Aerial crown-view tile of a tropical tree (Barro Colorado Island, Panama), acquired 20240716:
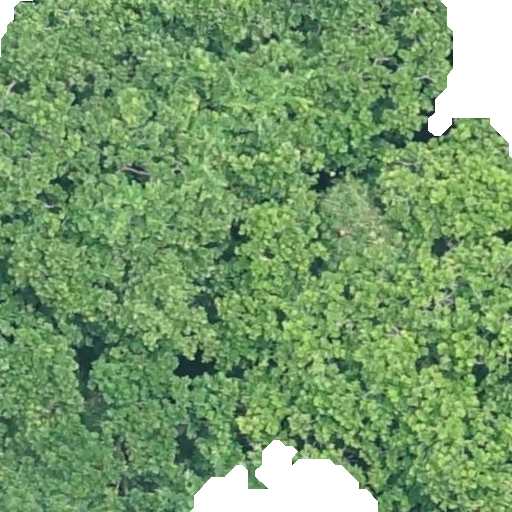
Species: Anacardium excelsum
GBIF accepted scientific name: Anacardium excelsum
Crown area: 519.562 m²